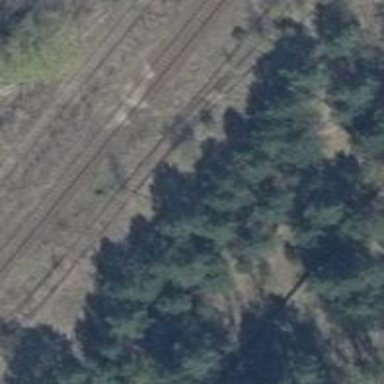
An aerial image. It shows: Railway switch.